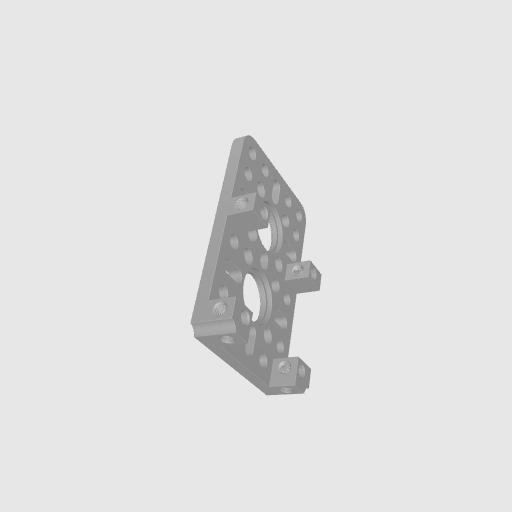
Part: QuadBlockPatternMount43-4